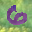
Label: 6